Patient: sex M, age 79
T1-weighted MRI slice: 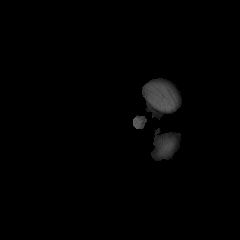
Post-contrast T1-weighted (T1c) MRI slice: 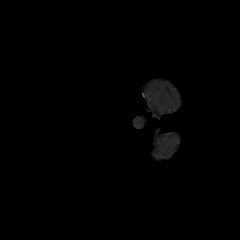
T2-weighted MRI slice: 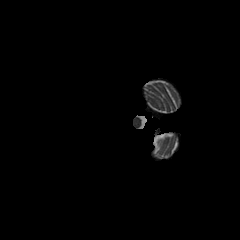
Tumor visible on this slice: no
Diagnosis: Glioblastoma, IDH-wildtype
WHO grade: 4